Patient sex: M
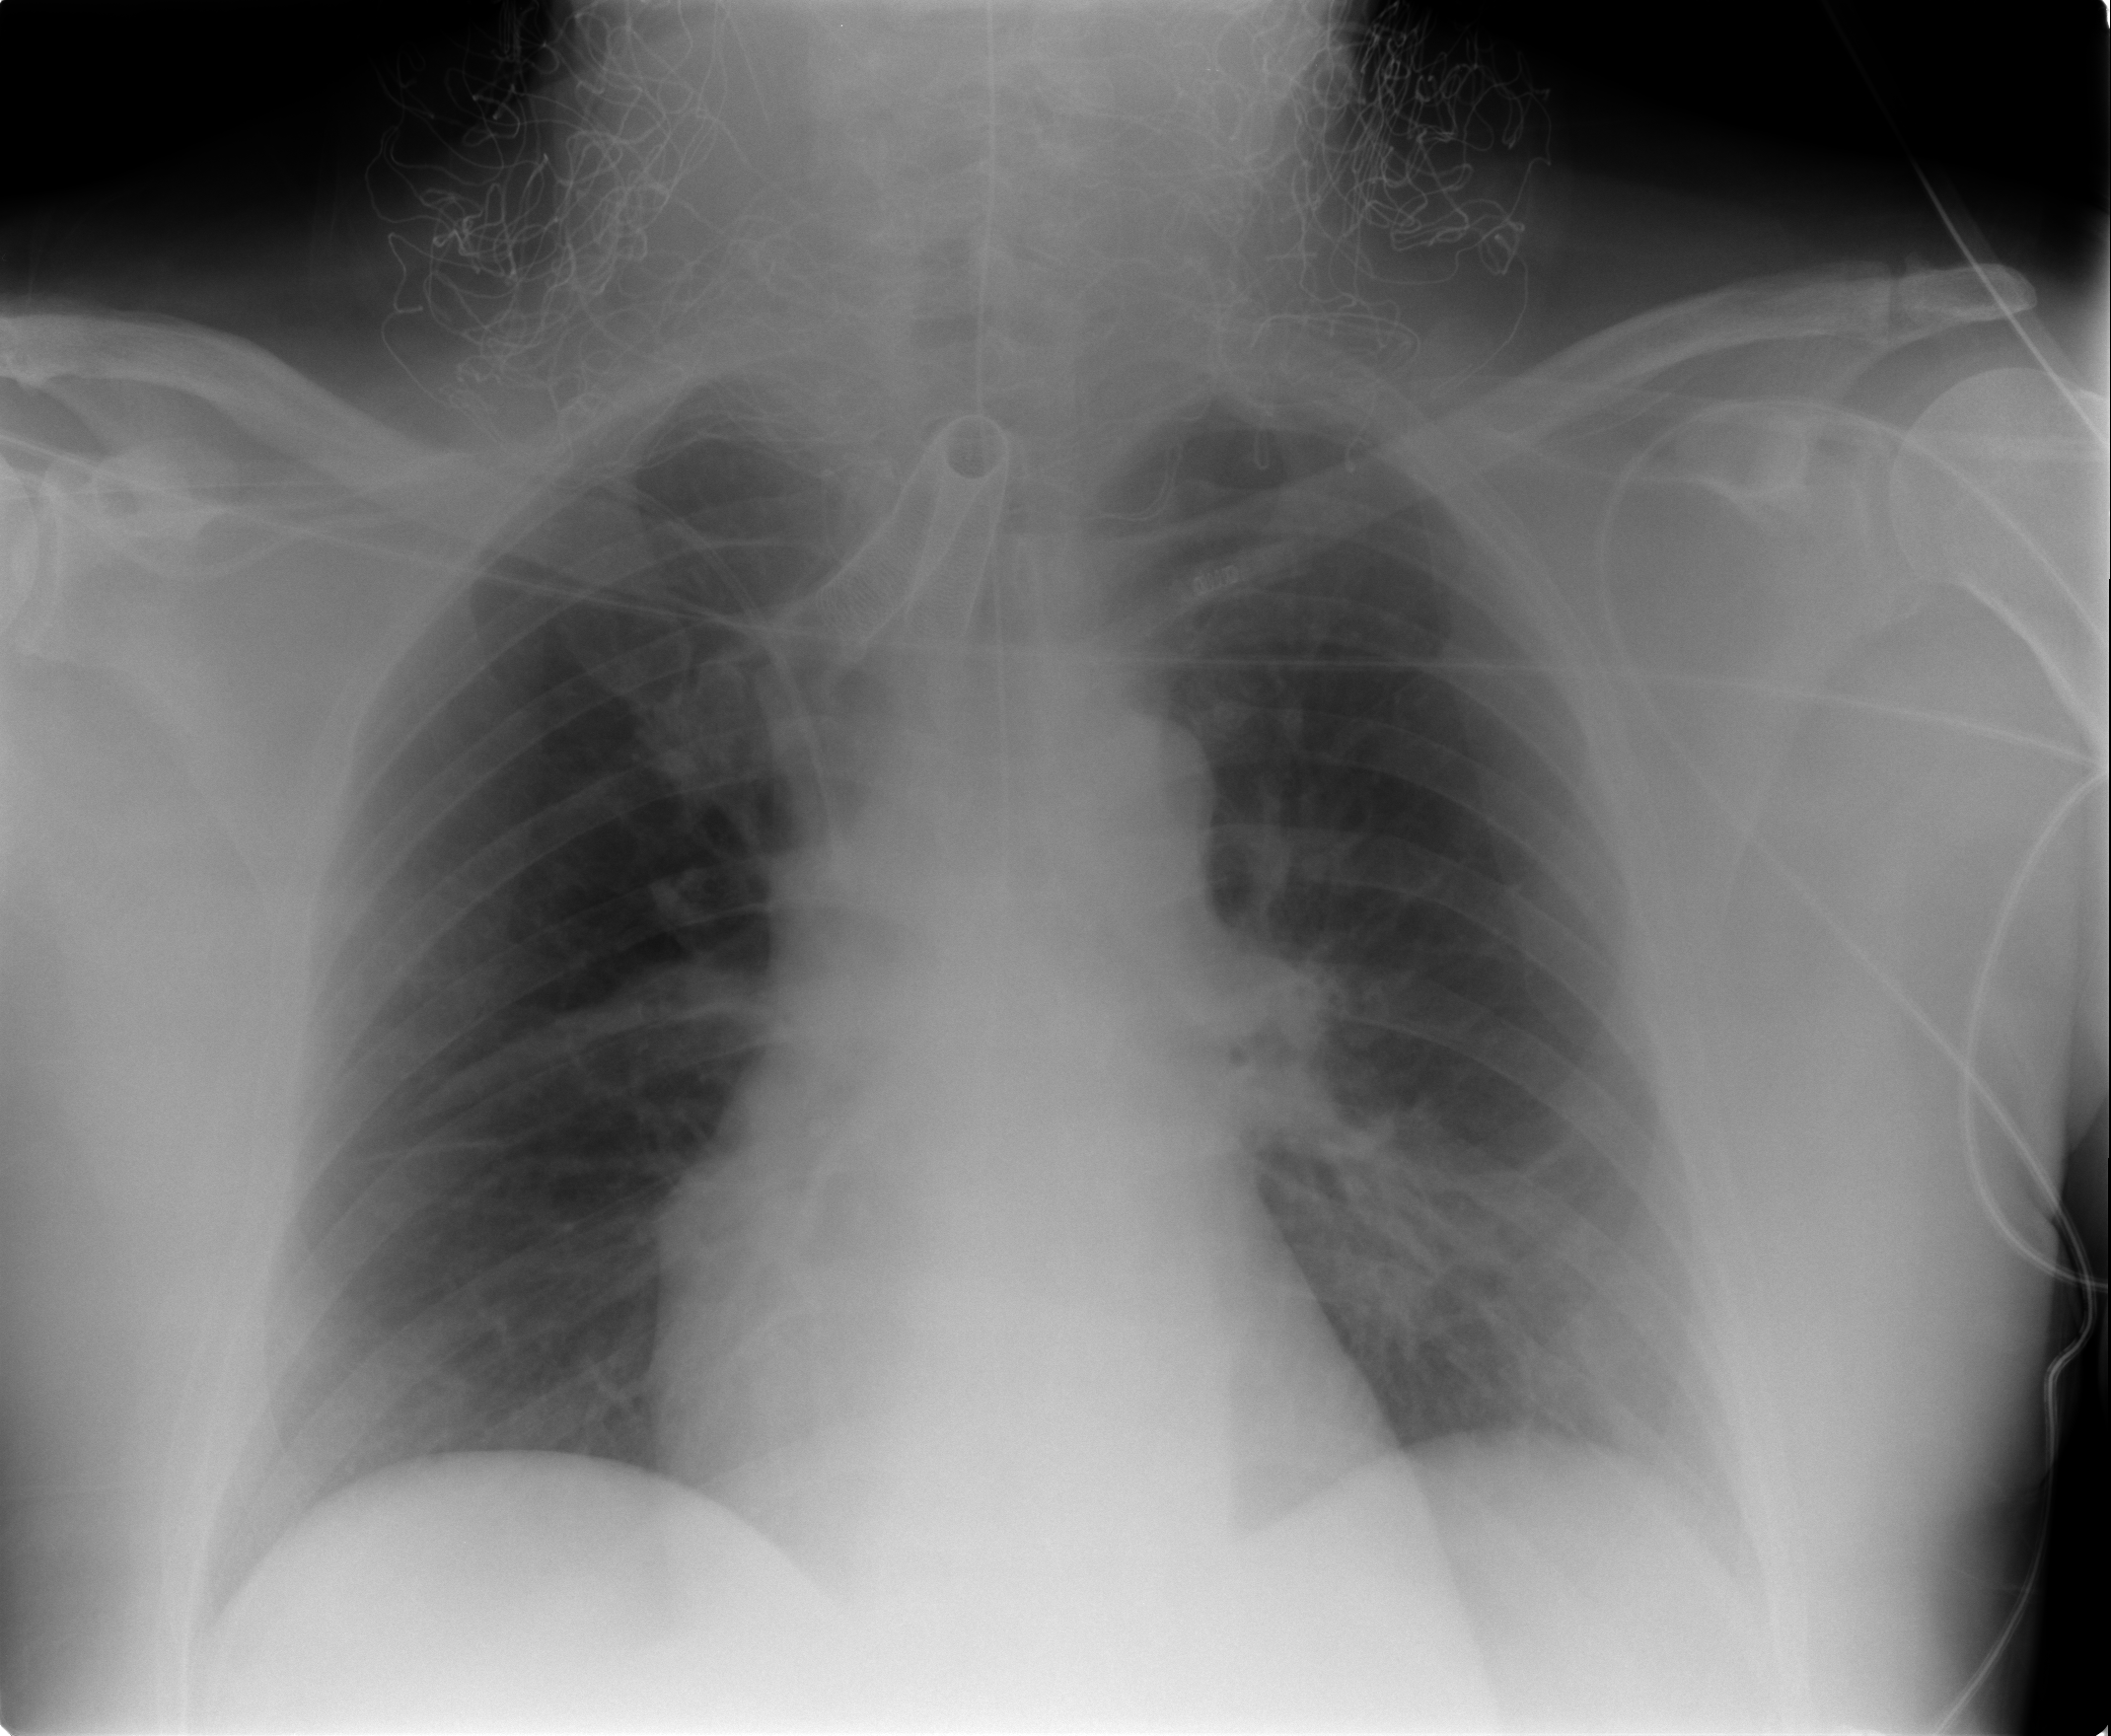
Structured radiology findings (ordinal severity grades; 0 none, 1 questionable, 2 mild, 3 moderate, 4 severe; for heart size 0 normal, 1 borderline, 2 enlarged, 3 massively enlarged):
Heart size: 0
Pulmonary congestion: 0
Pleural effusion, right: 0
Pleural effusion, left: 0
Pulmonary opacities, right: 0
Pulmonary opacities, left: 2
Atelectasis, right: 0
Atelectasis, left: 2